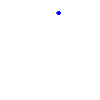
Particle: proton